Question: I have a ListView control that has cover images, posters similar to this app:

I am trying to get the same blue glow mouseover effect.
Any ideas on how to achieve this?
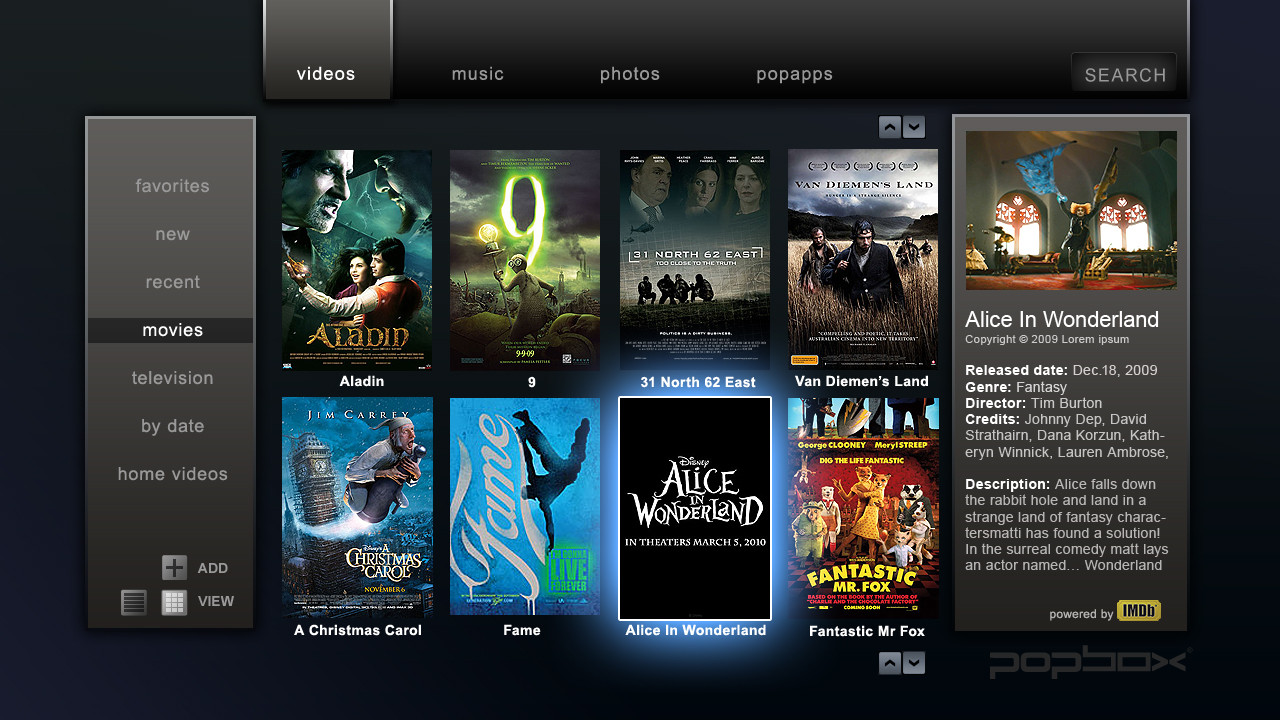
Answer: Use the drop shadow and center it.
Or
You can just use the OuterGlowBitmapEffect